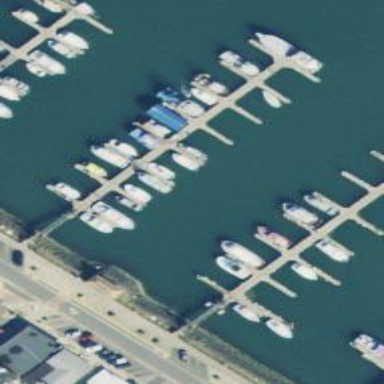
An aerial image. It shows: Pier with mooring facilities.